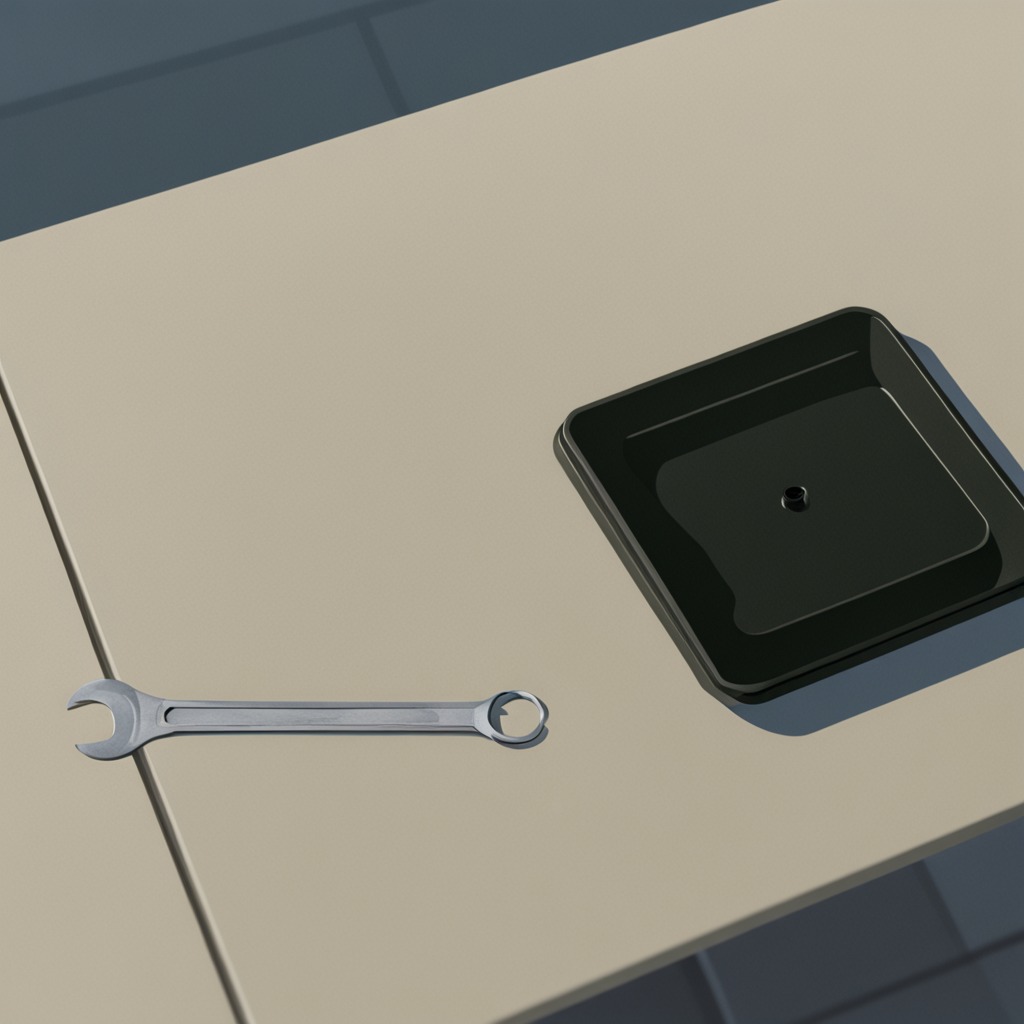
An wrench lying on a clean utility table in a temporary outdoor tool station afternoon light present textured surface.